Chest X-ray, PA view. Patient: 59 years old, sex F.
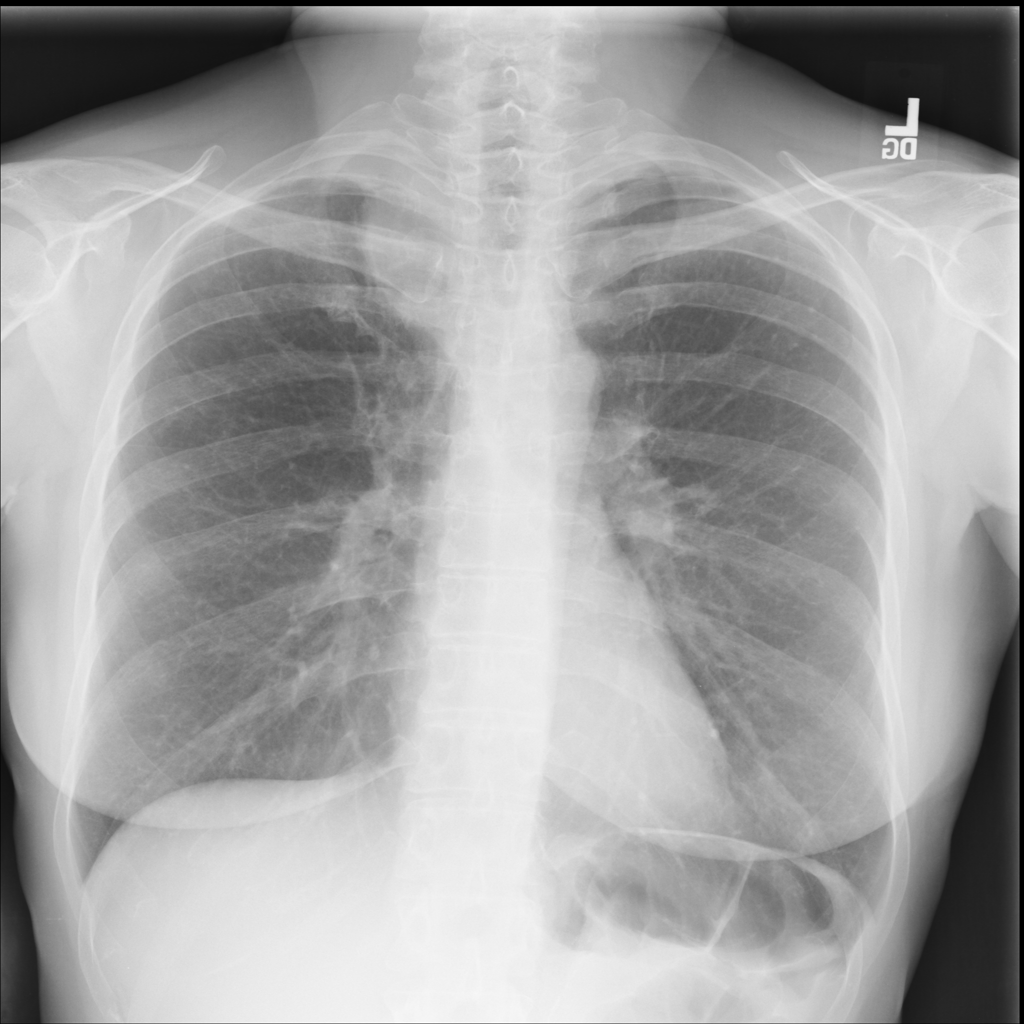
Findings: Pleural_Thickening